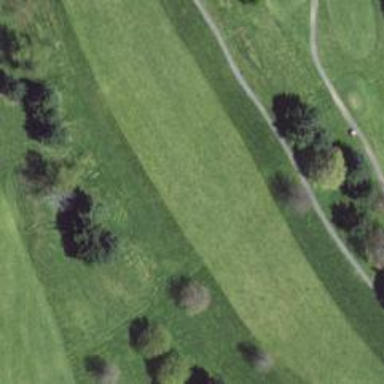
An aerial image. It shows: Golf hole.